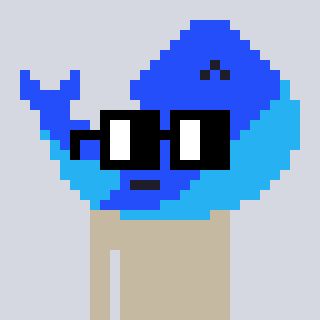
a pixel art character with square black glasses, a whale-shaped head and a purple-colored body on a cool background